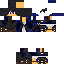
A male human skin with dark skin, wearing brown long hair dressed in a blue hoodie and black pants, featuring a closed mouth.